Aerial crown-view tile of a tropical tree (Barro Colorado Island, Panama), acquired 20250715:
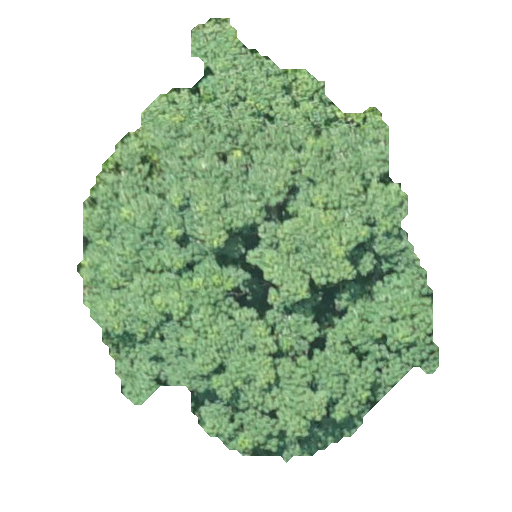
Species: Anacardium excelsum
GBIF accepted scientific name: Anacardium excelsum
Crown area: 155.5 m²